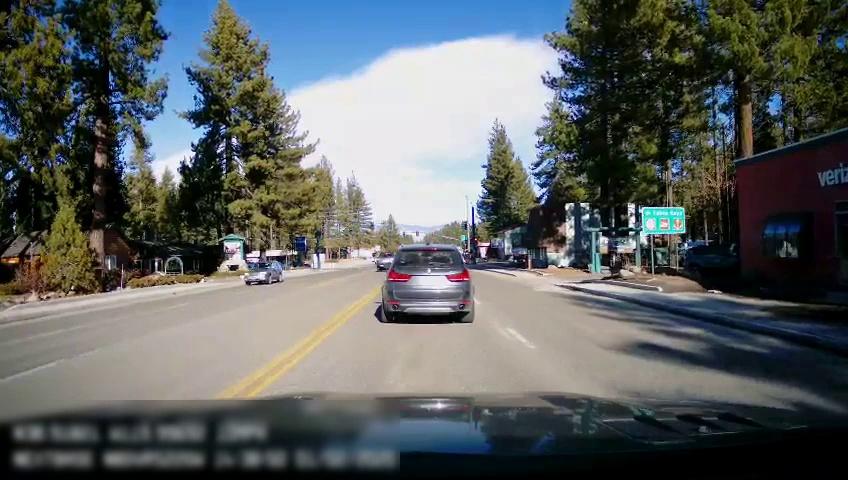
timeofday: Day
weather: Sunny
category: Drivable Space
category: Vehicles | SUV
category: Vehicles | SUV
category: Vehicles | Car
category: Lanes | Opposite Lane
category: Lanes | Opposite Lane
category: Lanes | Current Lane
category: Traffic | Signs